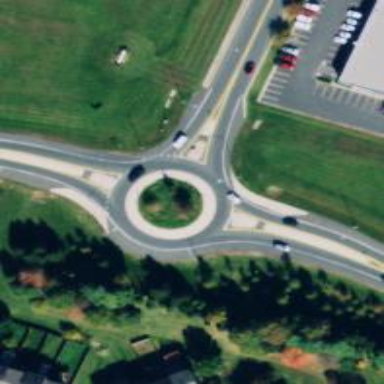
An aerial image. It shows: Tertiary road leading to roundabout.